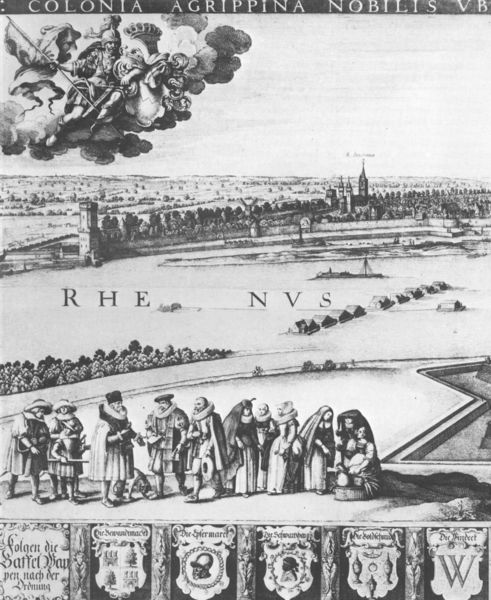
Titel: Große Ansicht der Stadt Köln von Deutz aus
Künstler: Wenzel Hollar
Institution: Köln, Stadtmuseum
Schlagwörter: himmel, wasser, bäume, fluss, menschen, stadt, wolke, gesellschaft, architektur, kirche, insel, boot, turm, schiff, schrift, ansicht, mauer, kirchen, stadtansicht, dom, spaziergang, druck, radierung, stich, helm, herrscher, ritter, wappen, karte, handwerk, rhein, latein, ordnung, köln, stifter, trum, kirchee, colonia, rhenus, agrippina, gewerke, zünftewappen, staffelbau